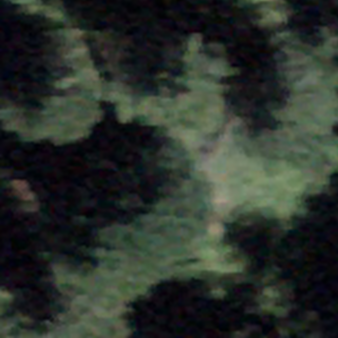
Label: other